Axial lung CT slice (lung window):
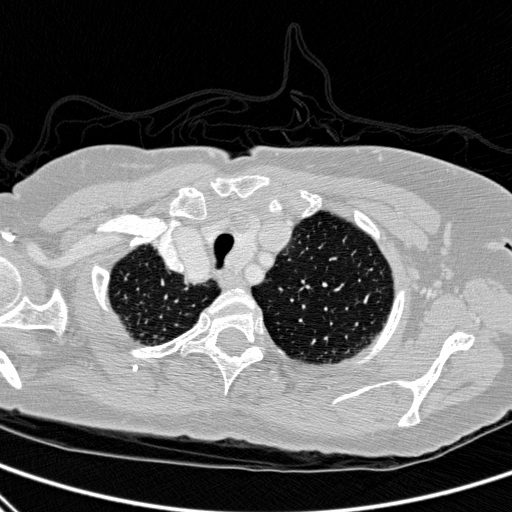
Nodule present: no